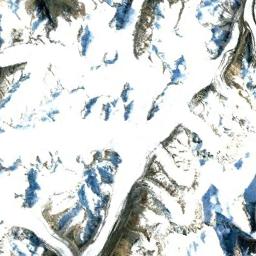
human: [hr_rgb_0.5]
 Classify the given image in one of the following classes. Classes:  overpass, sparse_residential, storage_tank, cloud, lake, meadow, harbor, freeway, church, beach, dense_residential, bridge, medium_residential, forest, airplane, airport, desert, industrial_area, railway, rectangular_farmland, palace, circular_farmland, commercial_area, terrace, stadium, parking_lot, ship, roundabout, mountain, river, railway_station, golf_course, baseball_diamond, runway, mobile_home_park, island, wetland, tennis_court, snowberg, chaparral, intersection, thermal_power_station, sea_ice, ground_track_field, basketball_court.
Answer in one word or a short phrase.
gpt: snowberg